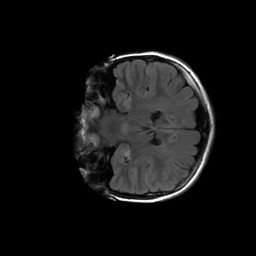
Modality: FLAIR
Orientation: coronal
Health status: ill
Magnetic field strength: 3 T